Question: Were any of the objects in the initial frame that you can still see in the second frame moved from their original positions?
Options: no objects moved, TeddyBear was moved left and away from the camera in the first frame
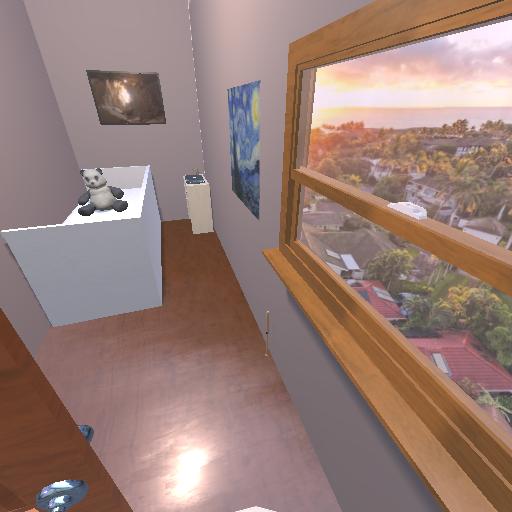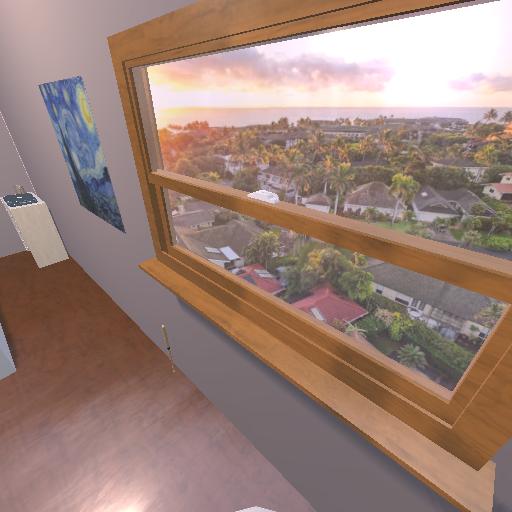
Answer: no objects moved